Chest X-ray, PA view. Patient: 45 years old, sex M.
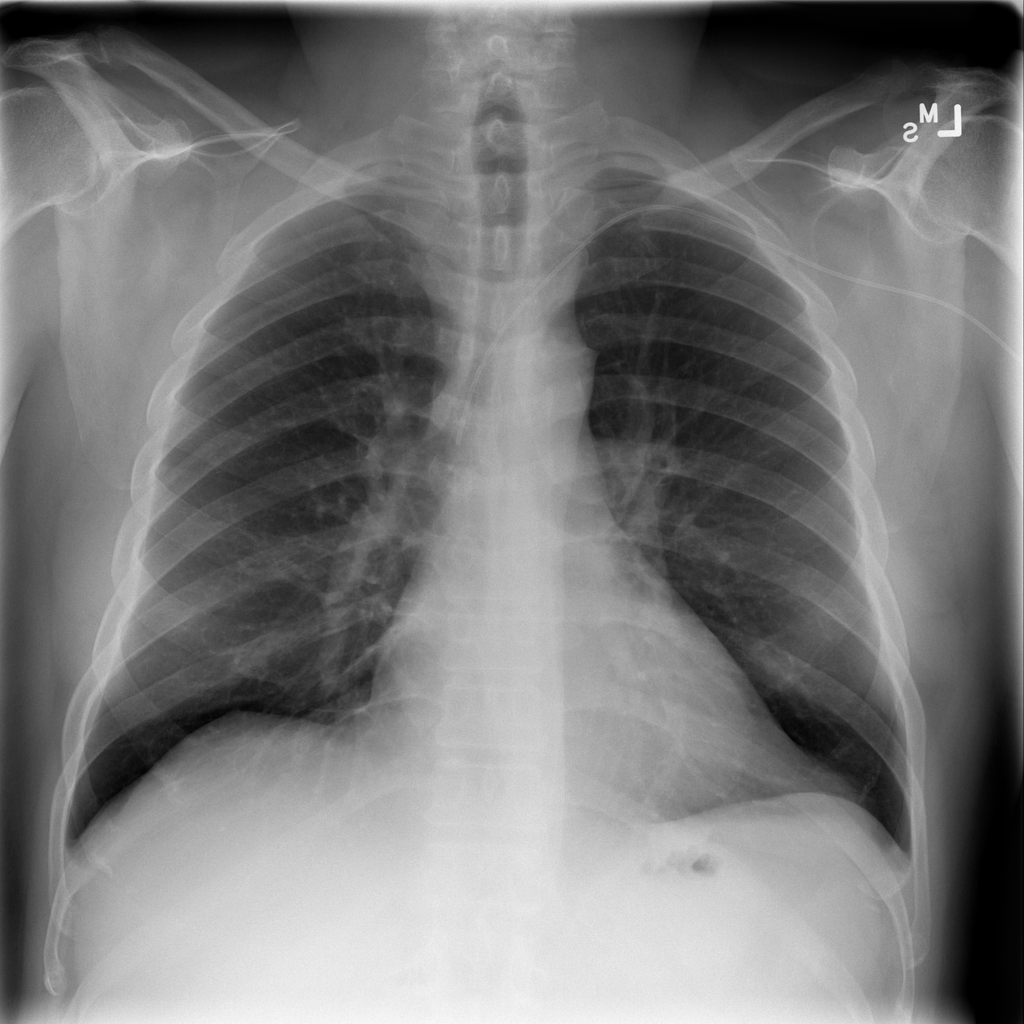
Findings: No Finding